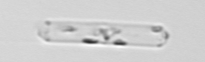
Label: Cerataulina_pelagica